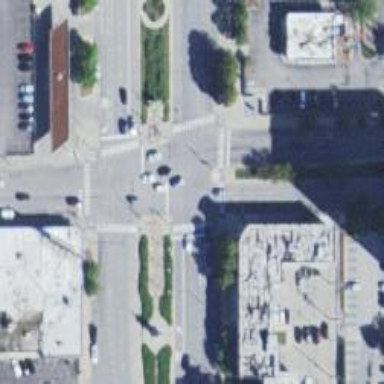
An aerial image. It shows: Footway with traffic island in the middle of the road.